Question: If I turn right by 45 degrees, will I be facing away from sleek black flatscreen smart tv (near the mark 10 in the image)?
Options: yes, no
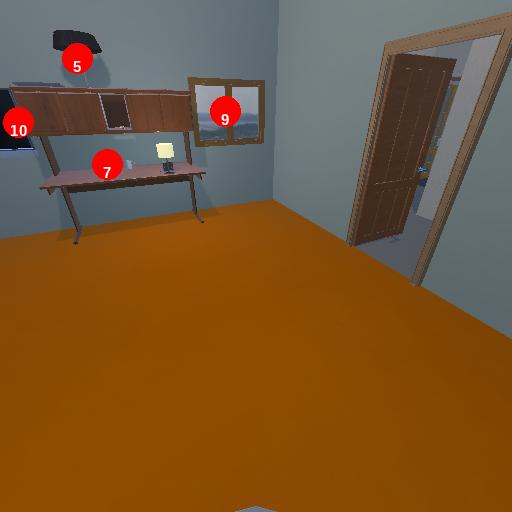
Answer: yes